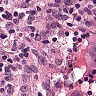
Metastatic tissue present: yes